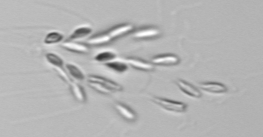
Label: Dinobryon